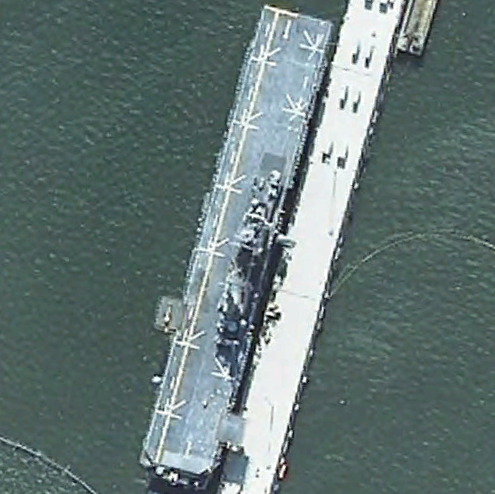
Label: Wasp-class_assault_ship